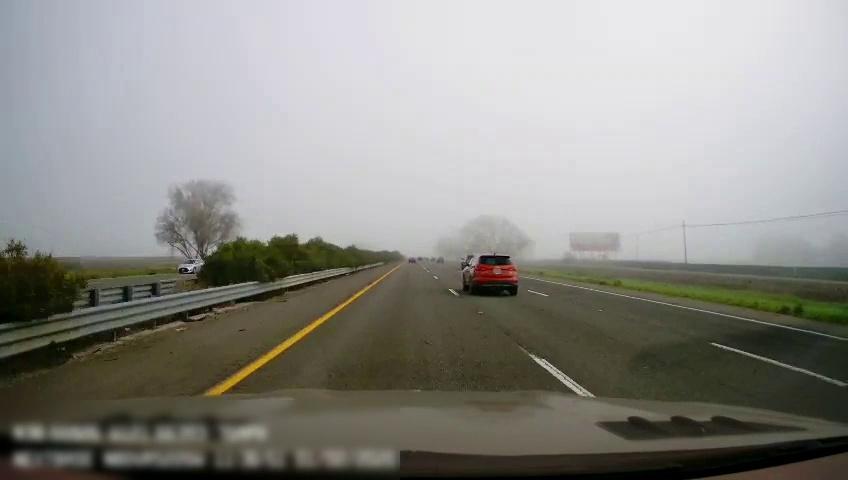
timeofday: Day
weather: Sunny
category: Drivable Space
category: Drivable Space
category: Vehicles | SUV
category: Vehicles | Car
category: Vehicles | SUV
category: Lanes | Current Lane
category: Lanes | Current Lane
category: Lanes | Alternate Lane
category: Lanes | Alternate Lane